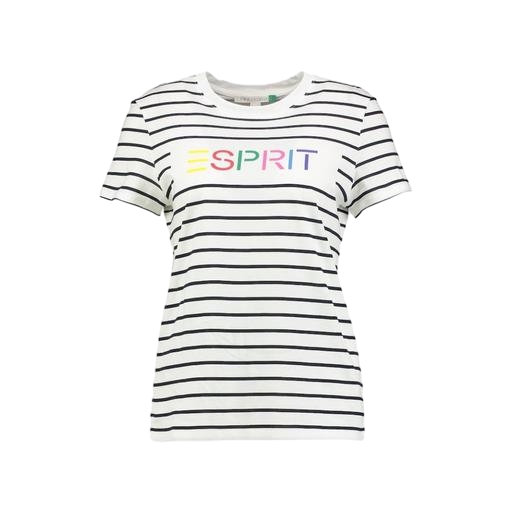
woman's tshirt, multicolor women’s white large t-shirt, graphic t-shirt, white background